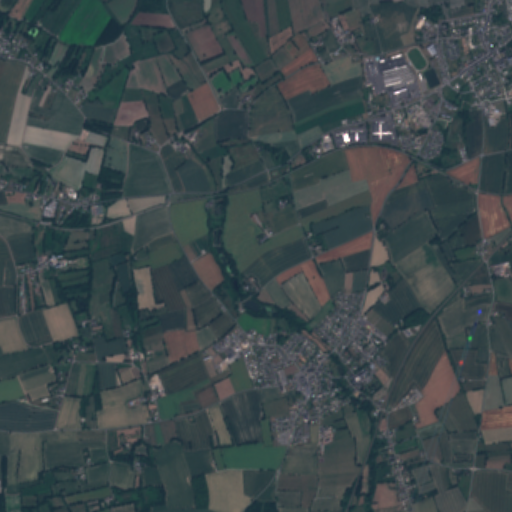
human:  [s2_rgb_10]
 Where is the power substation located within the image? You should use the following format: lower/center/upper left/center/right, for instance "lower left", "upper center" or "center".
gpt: The power substation is located in the upper right of the image.
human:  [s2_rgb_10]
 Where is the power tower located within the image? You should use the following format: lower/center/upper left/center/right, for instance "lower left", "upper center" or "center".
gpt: The power tower is located in the lower left of the image.
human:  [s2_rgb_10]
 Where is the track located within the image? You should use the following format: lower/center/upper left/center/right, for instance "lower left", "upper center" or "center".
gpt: The track is located in the upper right of the image.
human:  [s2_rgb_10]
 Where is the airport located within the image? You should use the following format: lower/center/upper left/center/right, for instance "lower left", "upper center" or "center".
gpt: There is no airport in the image.